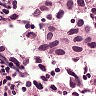
Metastatic tissue present: yes